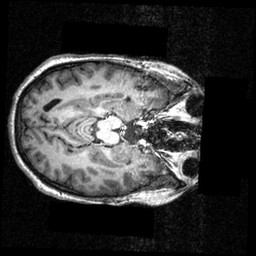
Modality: T1w
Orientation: axial
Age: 16
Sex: female
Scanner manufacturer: siemens
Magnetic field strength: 3.951 T
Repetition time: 1.5 s
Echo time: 0.00335 s